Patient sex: M
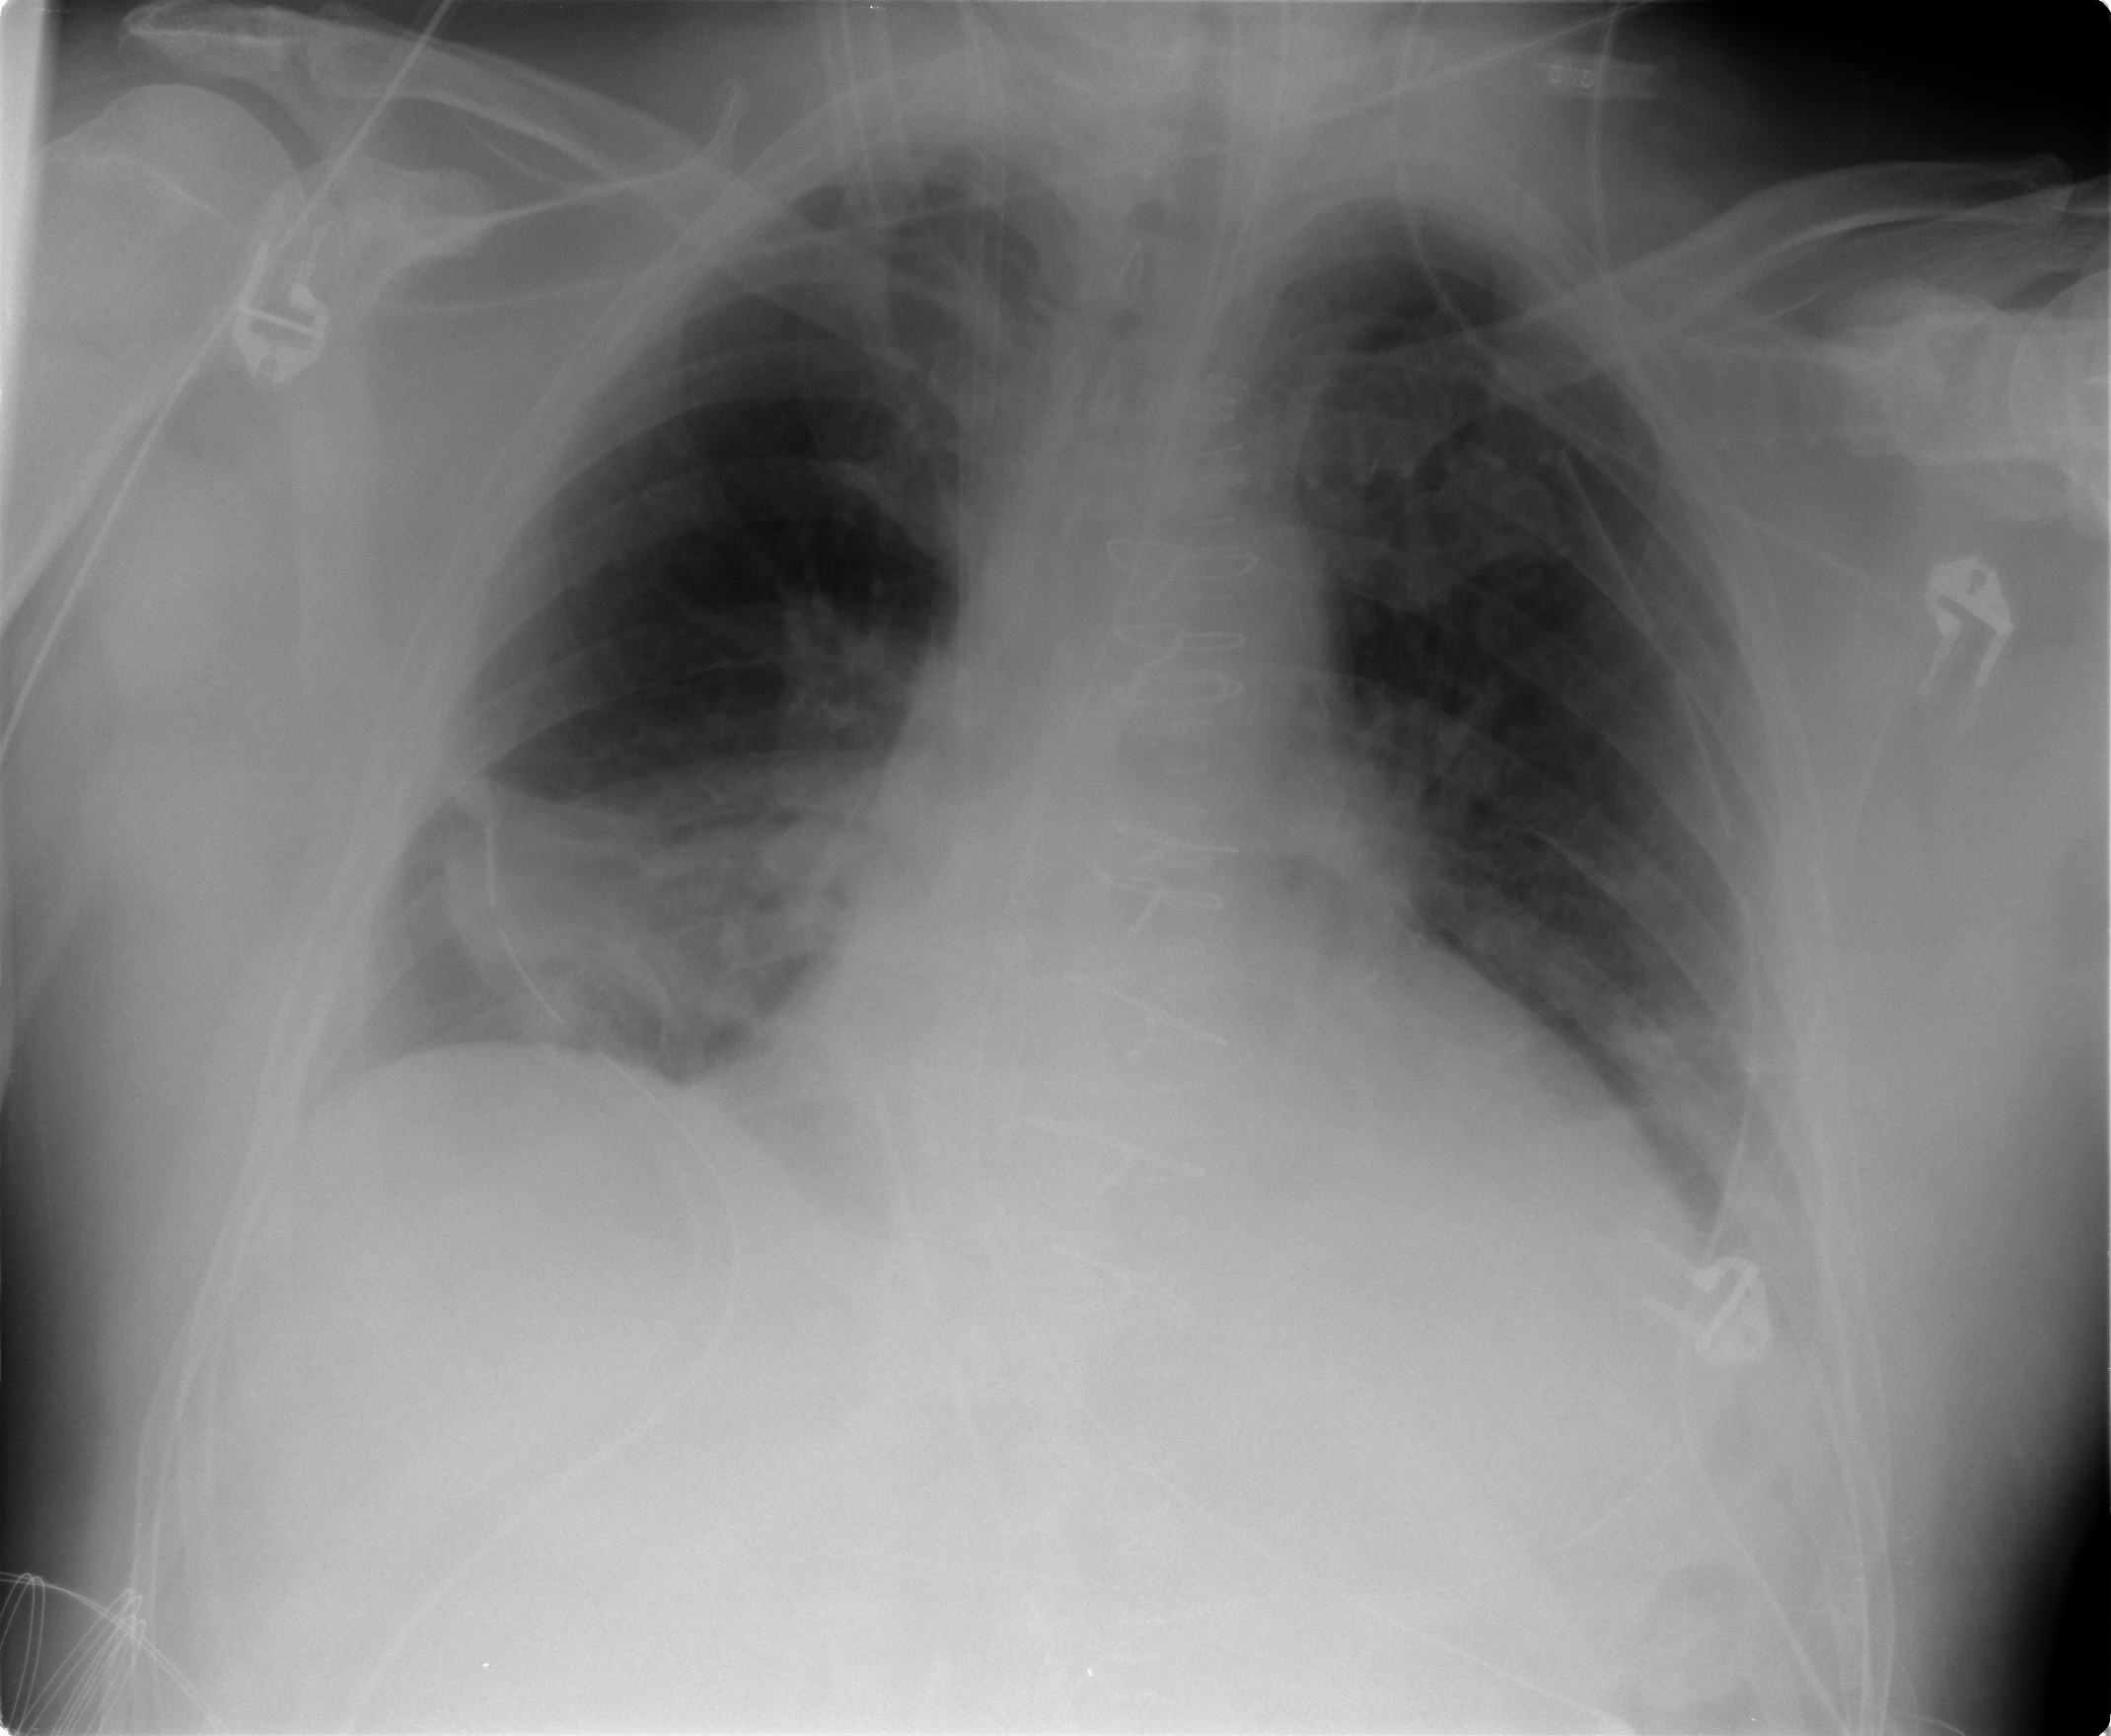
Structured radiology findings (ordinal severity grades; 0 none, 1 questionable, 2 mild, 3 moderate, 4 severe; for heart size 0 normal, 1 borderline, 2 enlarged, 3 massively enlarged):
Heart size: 2
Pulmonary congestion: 2
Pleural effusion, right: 0
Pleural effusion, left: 2
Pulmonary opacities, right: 3
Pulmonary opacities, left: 2
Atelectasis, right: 2
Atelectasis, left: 2